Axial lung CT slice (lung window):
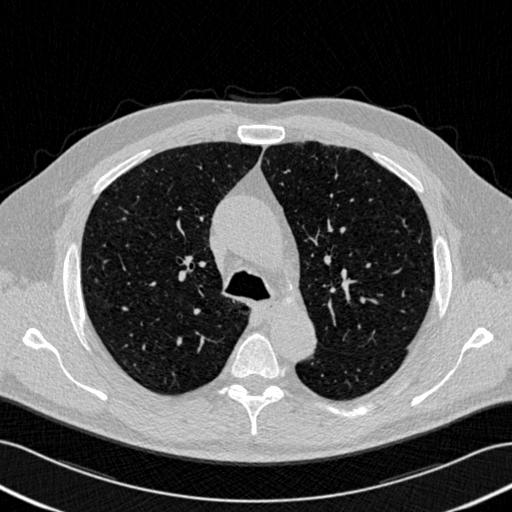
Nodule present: no